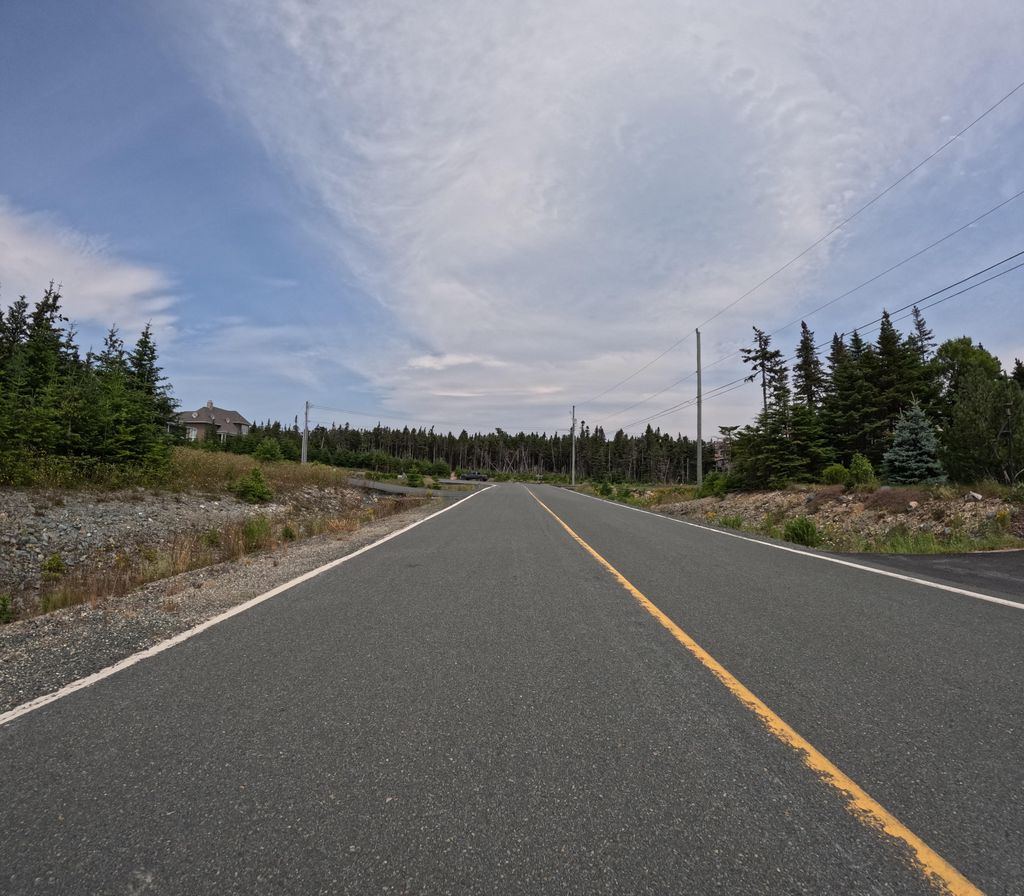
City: st_johns